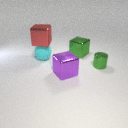
large red metal cube above large cyan rubber sphere